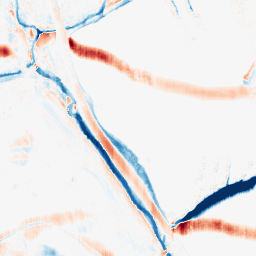
Category: morphological
Decomposition family: morphological_rect
Decomposition parameters: operation: average
width: 5
height: 20
Upsampling method: quartic
Upsampling parameters: scale: 2
Upsampling scale: 2